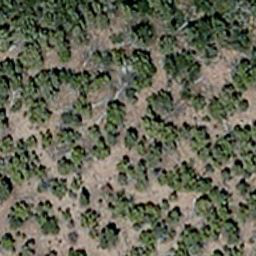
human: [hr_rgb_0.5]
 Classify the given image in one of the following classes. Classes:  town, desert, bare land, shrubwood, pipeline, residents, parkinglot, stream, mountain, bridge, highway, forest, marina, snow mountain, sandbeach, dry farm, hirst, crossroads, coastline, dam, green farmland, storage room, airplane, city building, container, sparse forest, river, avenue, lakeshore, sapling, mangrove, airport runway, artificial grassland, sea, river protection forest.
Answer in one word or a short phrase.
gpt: sparse forest